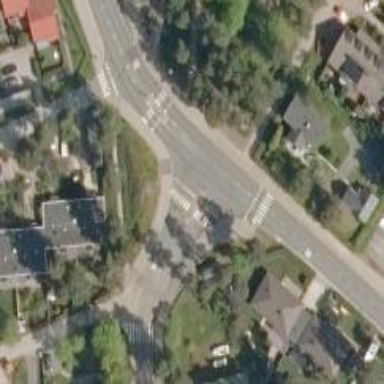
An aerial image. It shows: Crossing road.